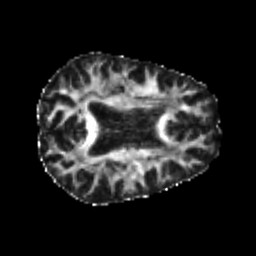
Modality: FA
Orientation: axial
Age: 23
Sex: female
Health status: healthy
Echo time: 0.074 s